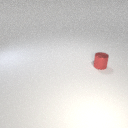
small red metal cylinder